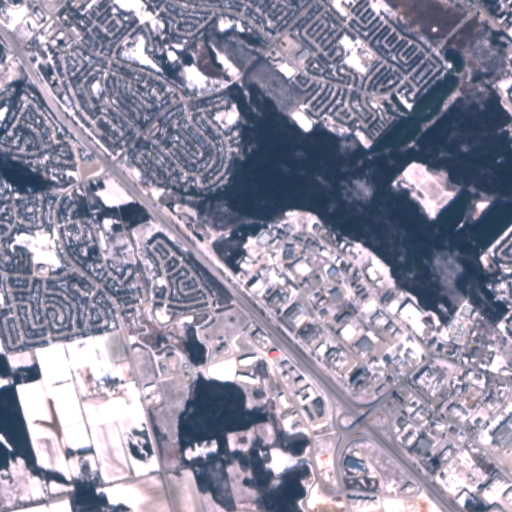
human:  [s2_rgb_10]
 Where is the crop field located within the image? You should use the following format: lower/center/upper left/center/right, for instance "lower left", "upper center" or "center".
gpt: The crop field is located in the lower left of the image.
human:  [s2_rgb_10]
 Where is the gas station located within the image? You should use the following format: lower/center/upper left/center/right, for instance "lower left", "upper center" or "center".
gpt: The gas station is located in the upper left of the image.
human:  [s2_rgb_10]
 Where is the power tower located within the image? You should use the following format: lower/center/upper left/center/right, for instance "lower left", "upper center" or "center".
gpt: There is no power tower in the image.